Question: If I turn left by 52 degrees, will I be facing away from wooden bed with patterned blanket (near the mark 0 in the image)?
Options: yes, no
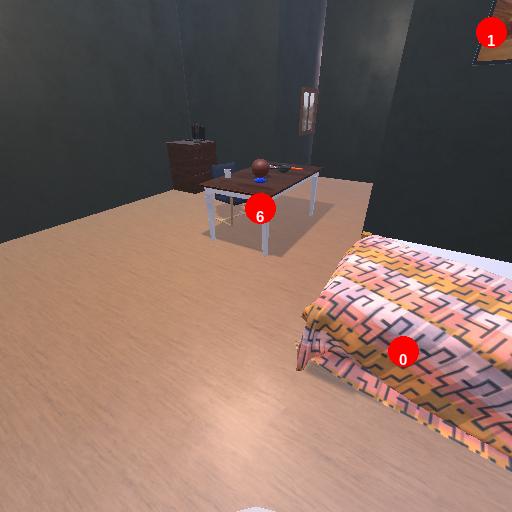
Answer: yes